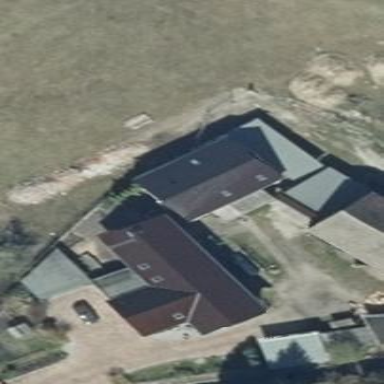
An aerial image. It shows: House with flat grey roof.